Interaction volume radius: 5 \u00c5
Interaction volume height: 25 \u00c5
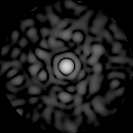
Disorder parameter: 0.8318